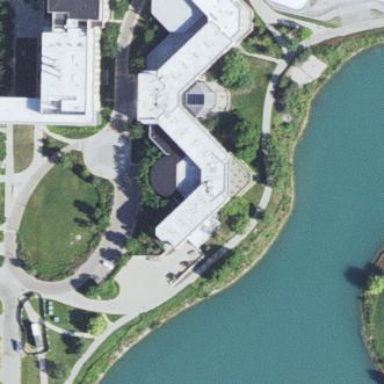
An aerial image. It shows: University building.